Question: I am doing a simple tab based app, with one 2 tab items and I would like to have an image in
each tab.
The problem is, tabbarcontroller is cropping the images rather than fitting them in. I just have two images, basically text, saying "ABOUT","SETTINGS" and i would like them to take the full width of the tab bar. Something like the attached image. How can i achieve this without the images getting cropped.
Referring to the image "ABOUT" & "SCAN QR" are images.
Thanks

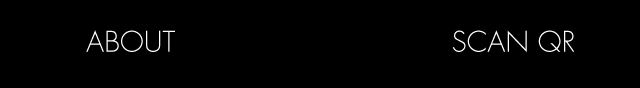
Answer: I don't think what you wish to accomplish is achievable by using the standard controls.
I'd recommend using a custom toolbar instead of the tab bar controller.